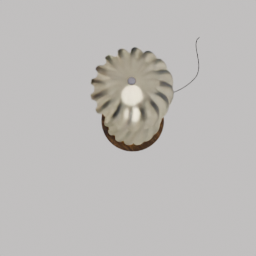
Label: lighting